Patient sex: M
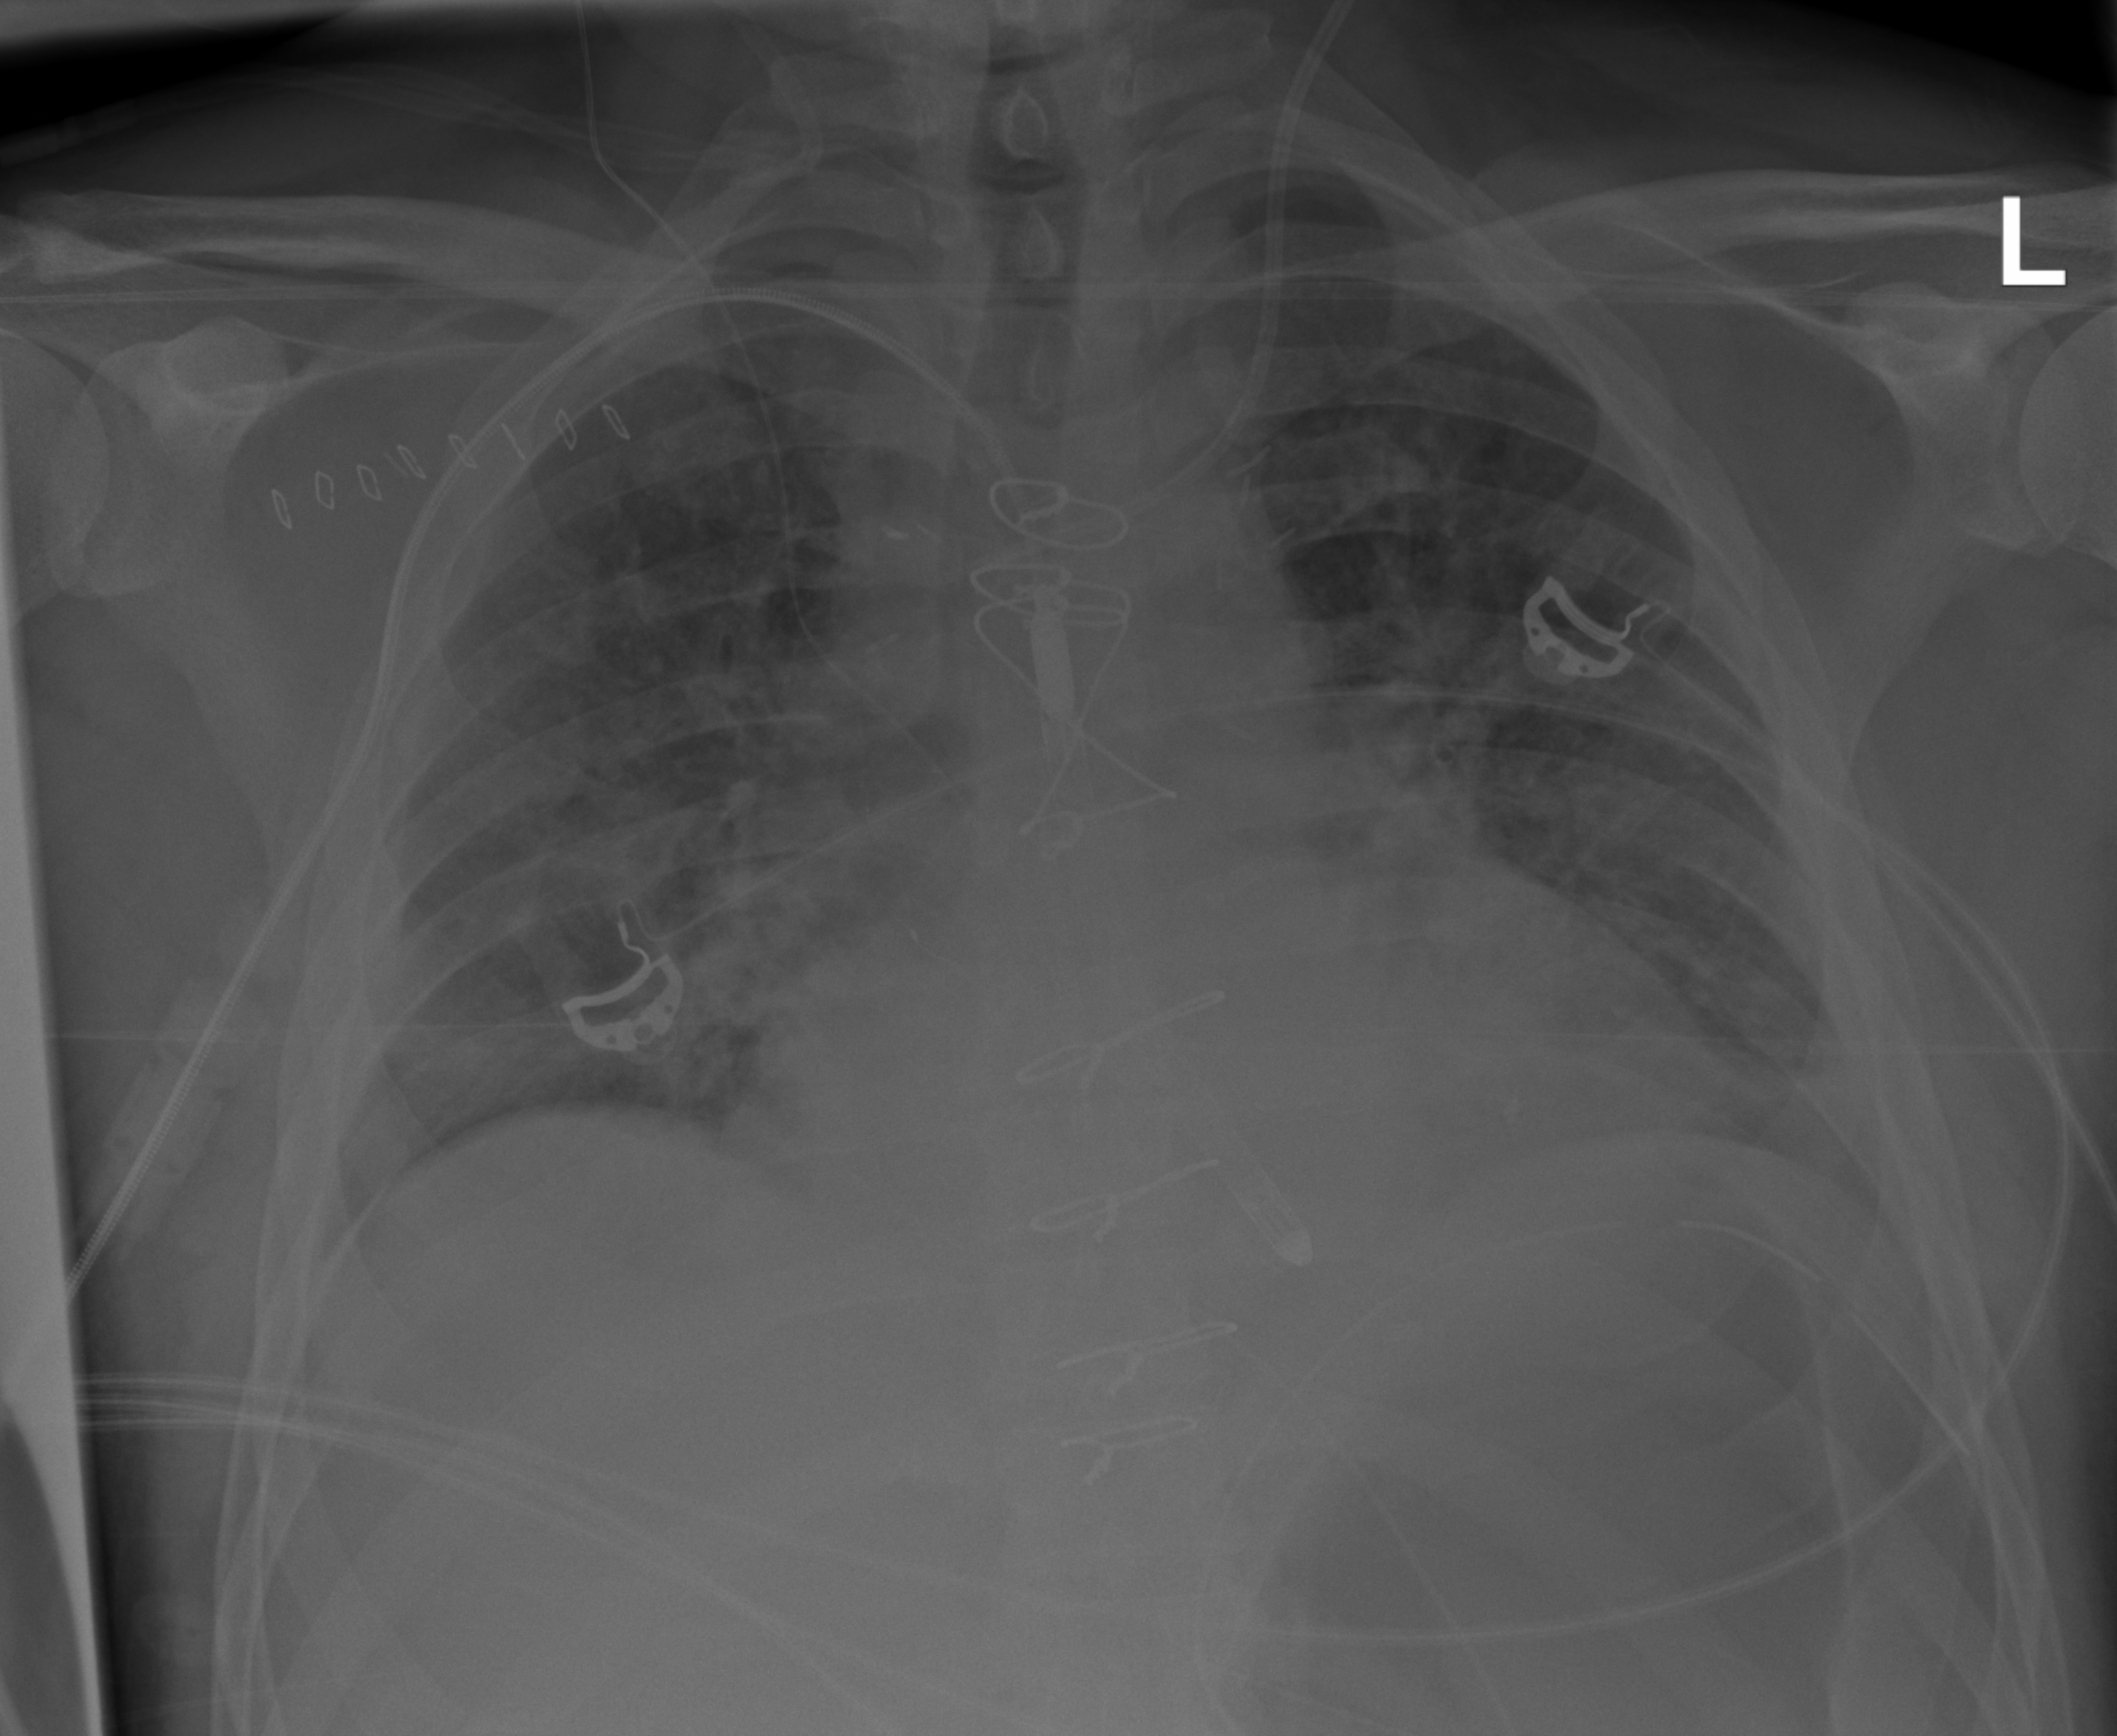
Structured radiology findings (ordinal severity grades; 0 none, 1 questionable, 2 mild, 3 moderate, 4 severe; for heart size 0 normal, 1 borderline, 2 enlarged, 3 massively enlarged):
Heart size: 2
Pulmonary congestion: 3
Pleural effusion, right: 0
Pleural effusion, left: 0
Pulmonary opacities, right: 3
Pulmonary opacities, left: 3
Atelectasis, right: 2
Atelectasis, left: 2